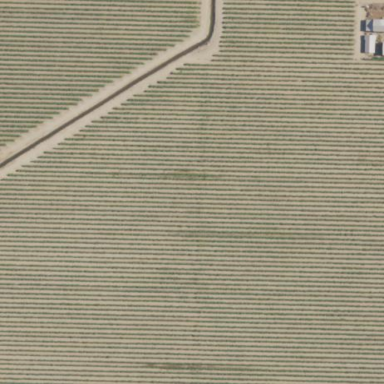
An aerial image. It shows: Vineyard.